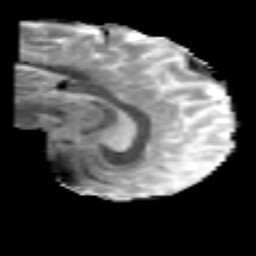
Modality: MD
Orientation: sagittal
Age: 35
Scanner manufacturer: philips
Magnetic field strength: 3 T
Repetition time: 8.582 s
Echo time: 0.1273 s